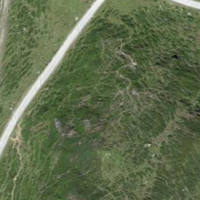
EUNIS habitat code: 26
Species observed at this site:
Oenanthe oenanthe